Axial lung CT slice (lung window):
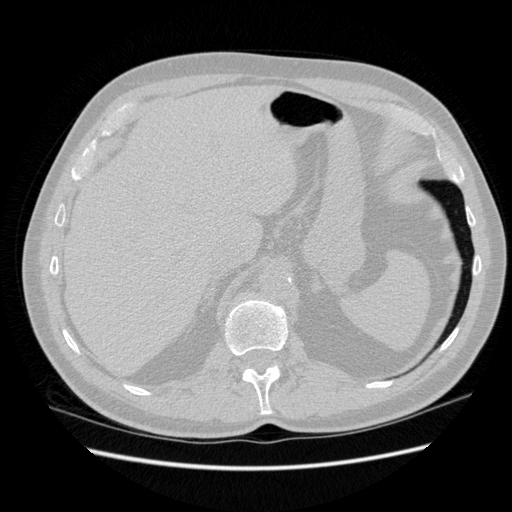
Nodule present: no